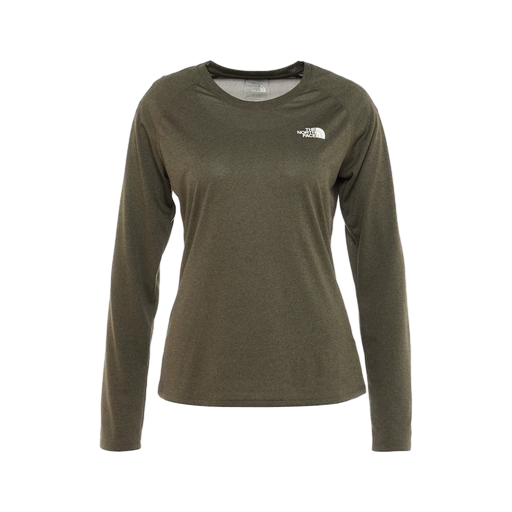
green women's infinity long-sleeve top, long-sleeve top, active long-sleeve tee, white background